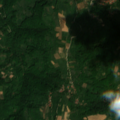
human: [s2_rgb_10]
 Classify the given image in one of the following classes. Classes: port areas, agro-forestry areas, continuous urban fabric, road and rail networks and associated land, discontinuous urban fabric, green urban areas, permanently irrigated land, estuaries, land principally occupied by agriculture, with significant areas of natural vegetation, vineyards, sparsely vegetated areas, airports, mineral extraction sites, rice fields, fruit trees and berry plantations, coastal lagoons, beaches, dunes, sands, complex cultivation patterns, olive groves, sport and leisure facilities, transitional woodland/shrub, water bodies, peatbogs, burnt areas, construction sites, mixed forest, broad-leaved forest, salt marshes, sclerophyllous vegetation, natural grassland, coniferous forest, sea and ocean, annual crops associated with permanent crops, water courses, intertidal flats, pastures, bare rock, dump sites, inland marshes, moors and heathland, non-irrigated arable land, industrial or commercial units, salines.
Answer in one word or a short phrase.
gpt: land principally occupied by agriculture, with significant areas of natural vegetation, broad-leaved forest, natural grassland, transitional woodland/shrub